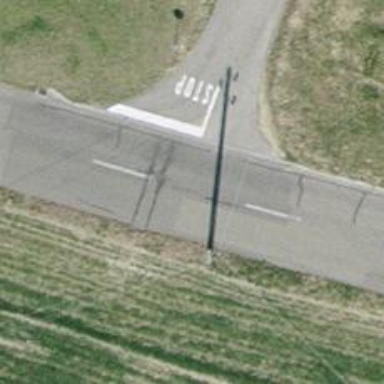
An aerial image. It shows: Unclassified road with asphalt surface.